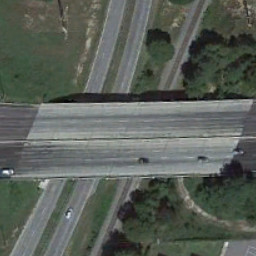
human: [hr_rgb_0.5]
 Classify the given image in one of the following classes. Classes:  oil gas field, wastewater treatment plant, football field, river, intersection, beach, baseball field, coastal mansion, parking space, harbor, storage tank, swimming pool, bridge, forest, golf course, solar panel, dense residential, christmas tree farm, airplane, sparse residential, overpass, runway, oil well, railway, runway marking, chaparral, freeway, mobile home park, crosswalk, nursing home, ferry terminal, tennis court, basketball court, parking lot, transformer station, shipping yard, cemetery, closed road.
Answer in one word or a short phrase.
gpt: overpass